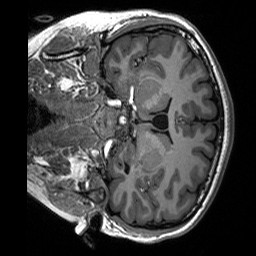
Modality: T1w
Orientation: coronal
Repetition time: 8 s
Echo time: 0.066 s